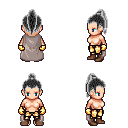
a pixel art fantasy rpg character, female body template, human, light skin, gray cape, gold greaves, gray long topknot hairstyle, gold gloves, brown shoes, four views (front, back, left, right), 2x2 character sprite sheet, small pixel art, hard edges, no anti-aliasing